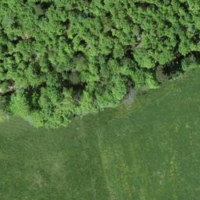
EUNIS habitat code: 25
Species observed at this site:
Melittis melissophyllum